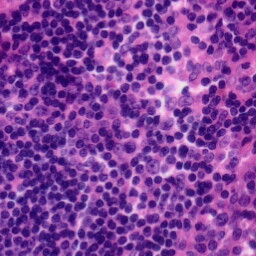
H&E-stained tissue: Tonsil